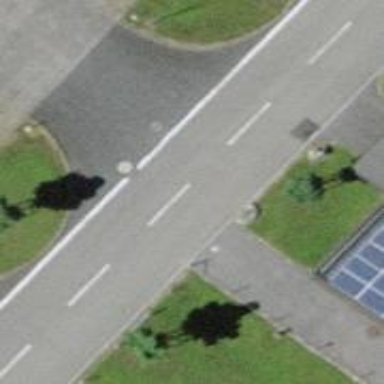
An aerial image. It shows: Bollard.